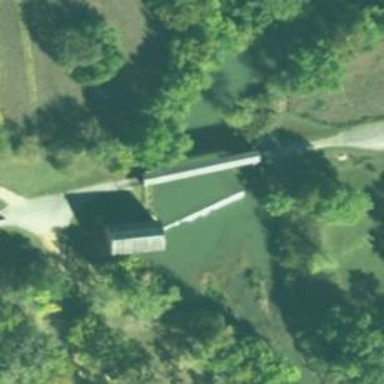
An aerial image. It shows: Covered historic bridge on unclassified road.